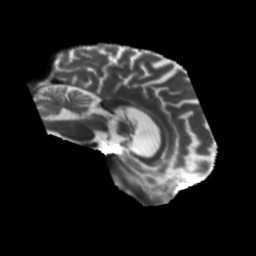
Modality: T2w
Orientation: sagittal
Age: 55
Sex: male
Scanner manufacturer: siemens
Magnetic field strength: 3 T
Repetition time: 5.47 s
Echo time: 0.0854 s